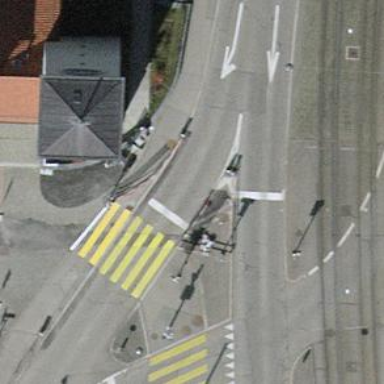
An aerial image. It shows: Road with traffic signals.